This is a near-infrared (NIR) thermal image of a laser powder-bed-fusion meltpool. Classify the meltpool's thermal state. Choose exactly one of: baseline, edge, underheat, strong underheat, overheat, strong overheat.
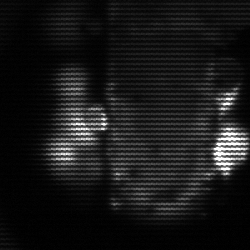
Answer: strong underheat